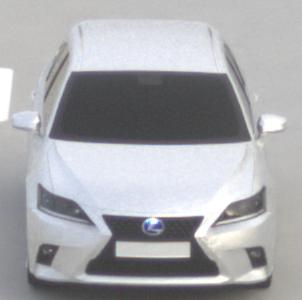
Make: Lexus
Model: CT 200h
Detailed model: CT (A10)
Model produced from: 2014/03
Model produced until: 2017/10
Doors: 5
Color: white
Road condition: dry road
Daytime: morning or afternoon
Contrast: low contrast